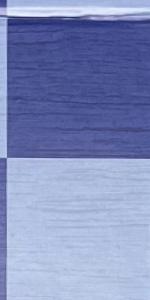
Label: Empty